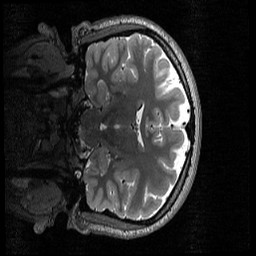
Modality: T2w
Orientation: coronal
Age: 21
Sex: female
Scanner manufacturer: siemens
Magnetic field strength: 3 T
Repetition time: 3.2 s
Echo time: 0.566 s